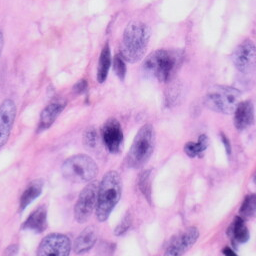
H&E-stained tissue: Skin